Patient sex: M
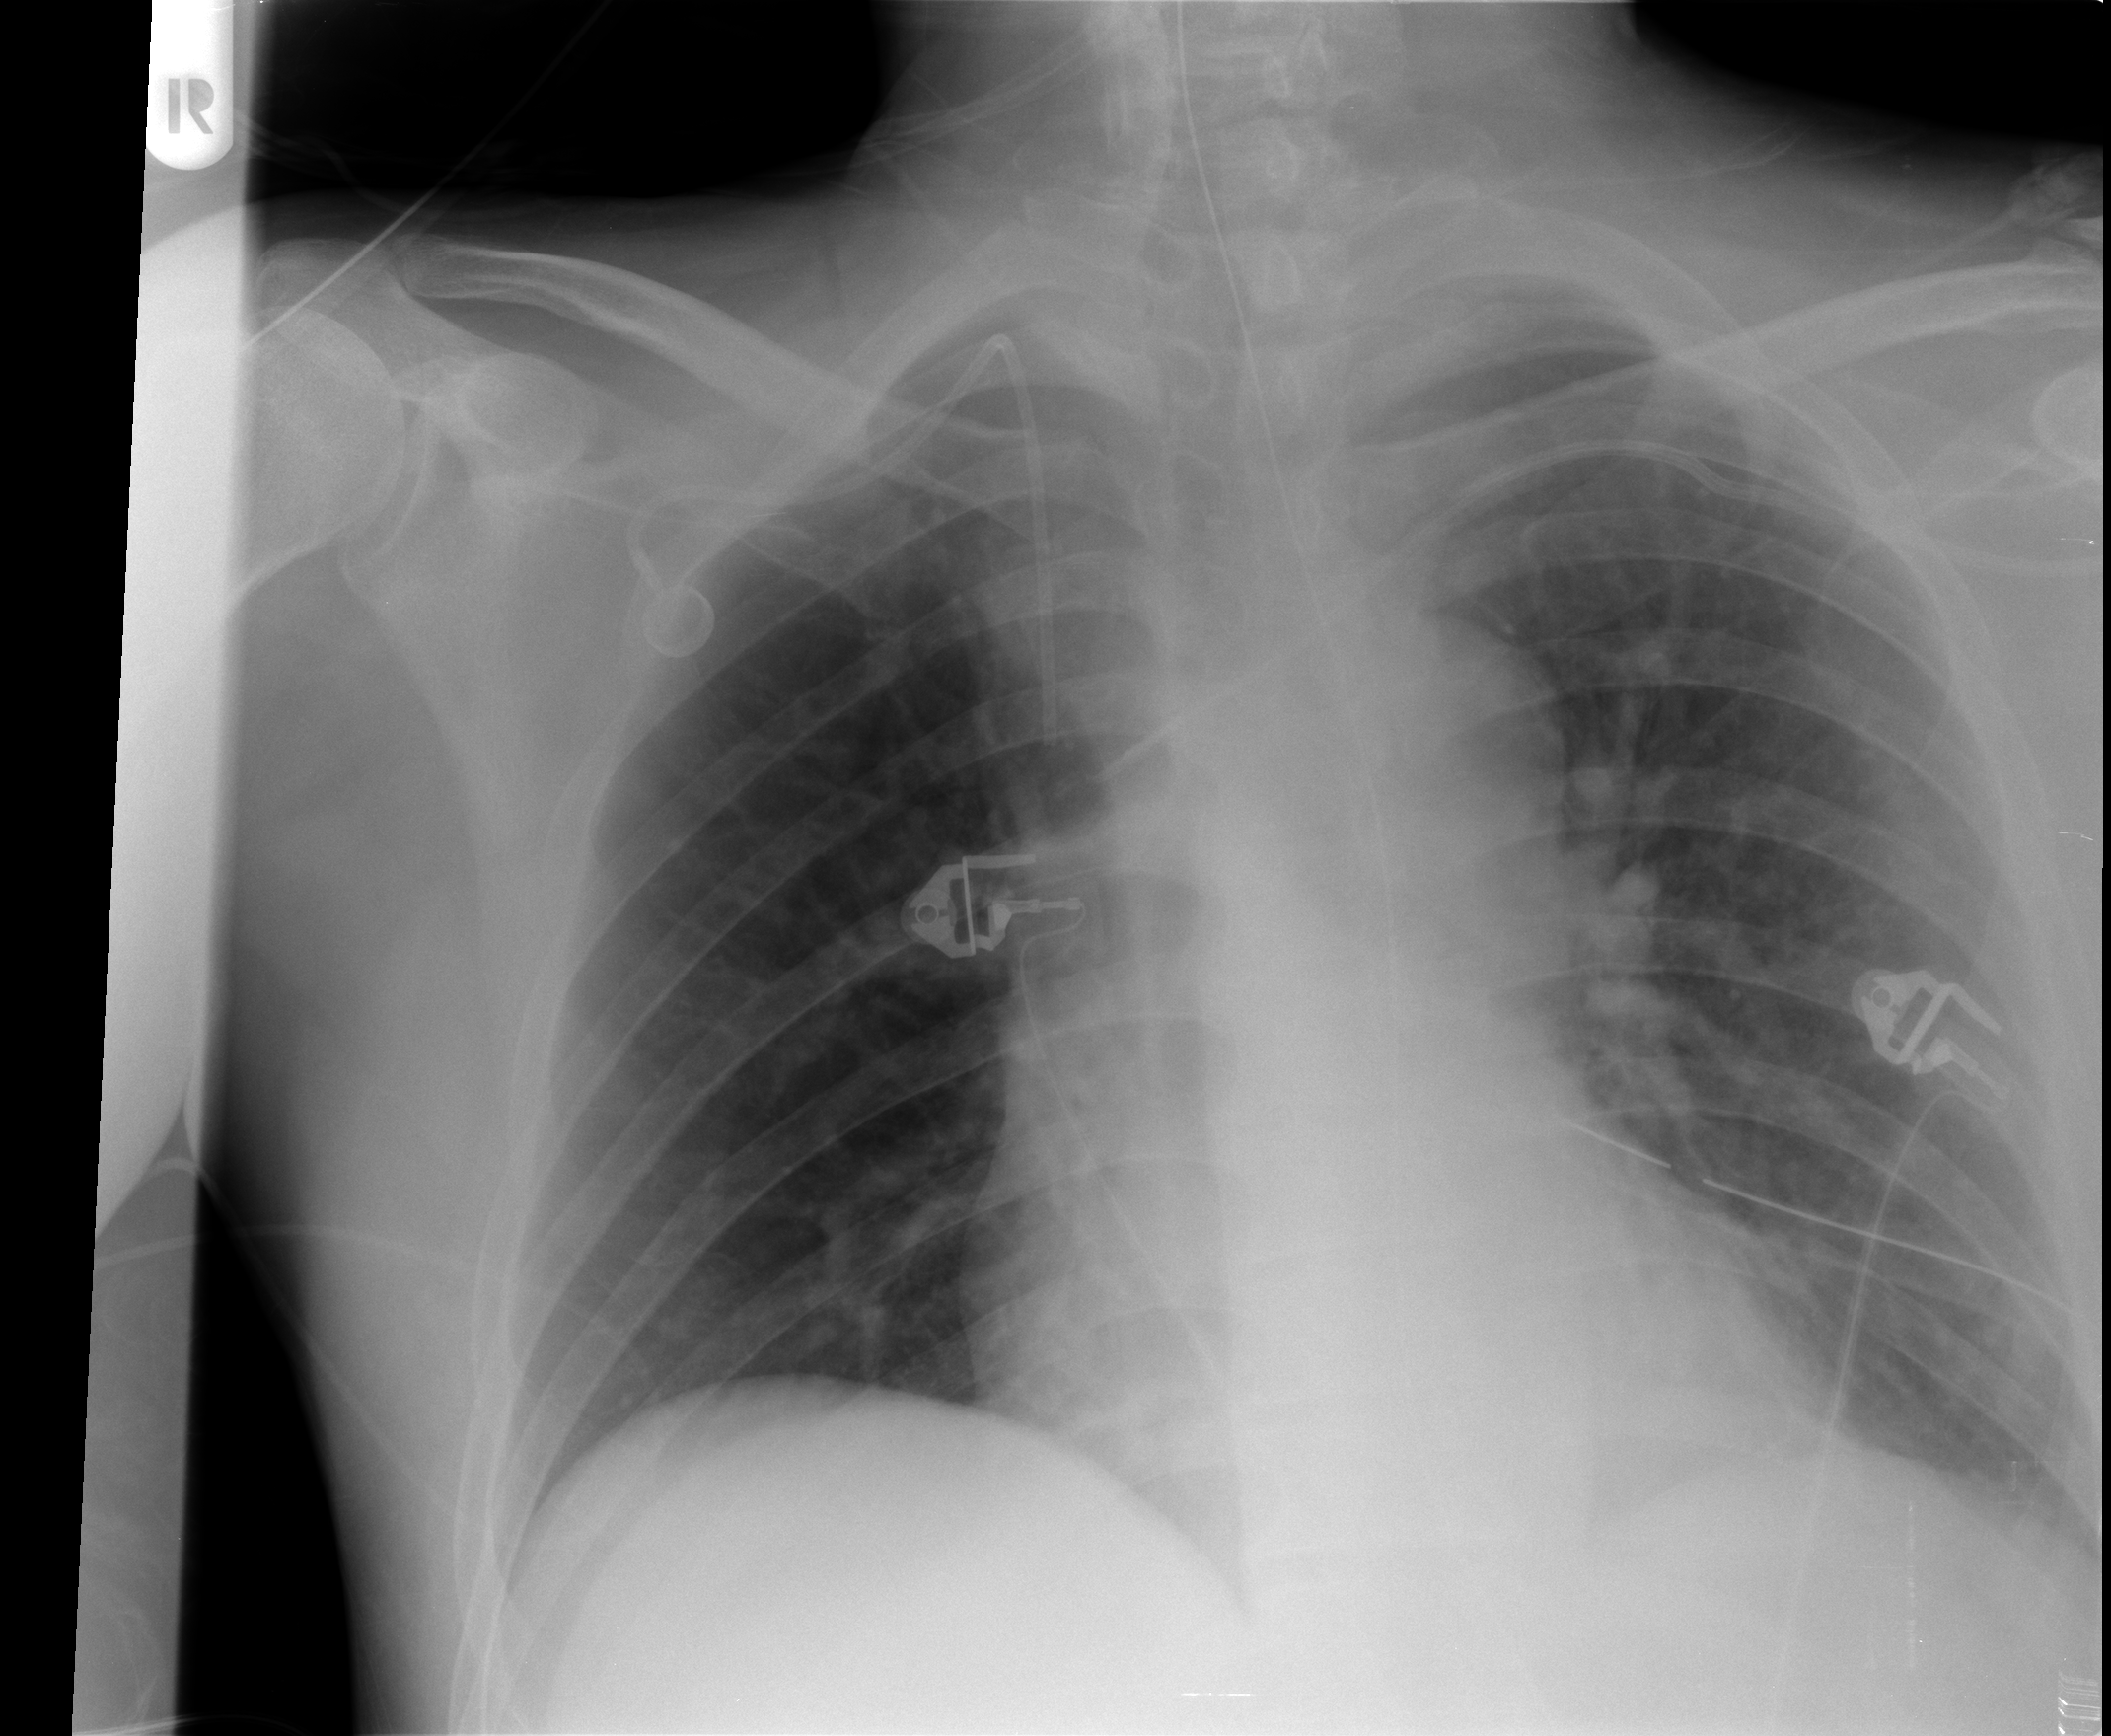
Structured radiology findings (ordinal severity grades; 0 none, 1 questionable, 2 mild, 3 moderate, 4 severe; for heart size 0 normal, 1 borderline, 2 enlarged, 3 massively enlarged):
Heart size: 0
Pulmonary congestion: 0
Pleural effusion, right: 0
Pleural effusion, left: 0
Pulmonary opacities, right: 0
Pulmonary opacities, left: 0
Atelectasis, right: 0
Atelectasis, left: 2